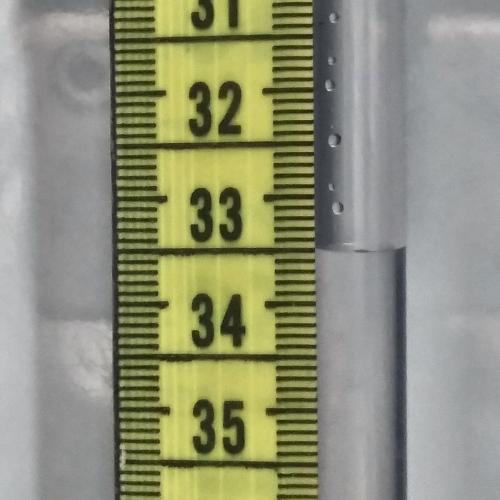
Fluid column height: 33.5 cm